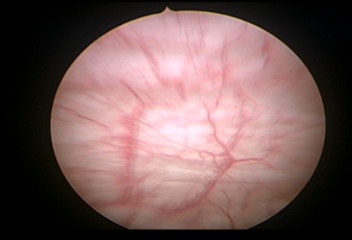
Modality: WLC
Class: Normal mucosa
Bladder cancer association: No